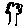
Label: tree